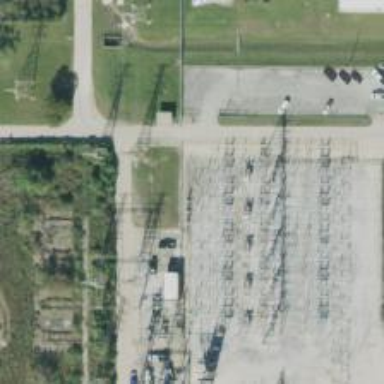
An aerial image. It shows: Switch used for power control.